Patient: sex F, age 59
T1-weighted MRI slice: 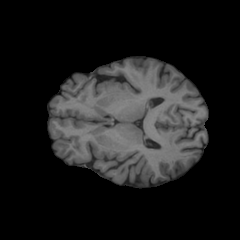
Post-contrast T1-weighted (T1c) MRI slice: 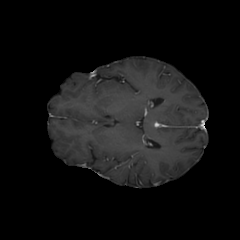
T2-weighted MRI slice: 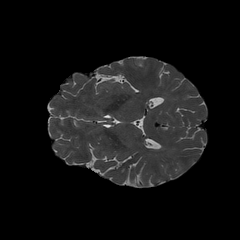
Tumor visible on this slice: no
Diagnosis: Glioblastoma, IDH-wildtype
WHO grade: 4